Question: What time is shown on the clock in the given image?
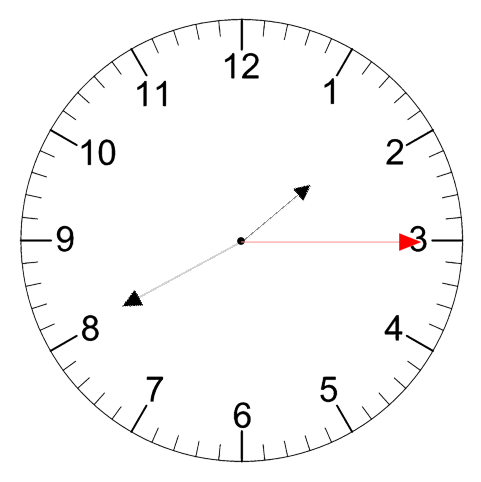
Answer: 01:40:15